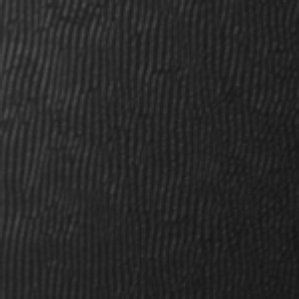
Label: frost